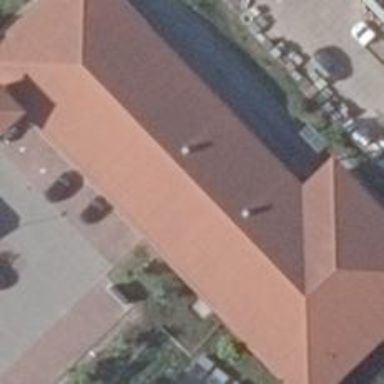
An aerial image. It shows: Supermarket.